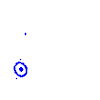
Particle: pion